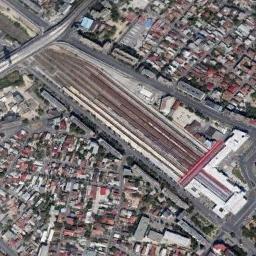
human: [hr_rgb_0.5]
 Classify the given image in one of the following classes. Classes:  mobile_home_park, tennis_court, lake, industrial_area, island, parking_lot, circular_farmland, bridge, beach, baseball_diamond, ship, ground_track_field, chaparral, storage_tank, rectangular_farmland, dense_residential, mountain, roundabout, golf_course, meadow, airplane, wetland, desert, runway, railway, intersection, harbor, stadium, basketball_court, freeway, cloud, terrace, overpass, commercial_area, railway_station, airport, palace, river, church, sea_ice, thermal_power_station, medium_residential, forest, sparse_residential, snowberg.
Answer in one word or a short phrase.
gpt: railway_station